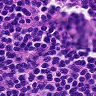
Metastatic tissue present: no